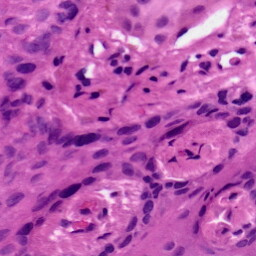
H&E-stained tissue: Skin